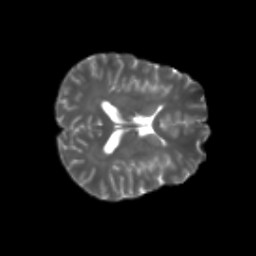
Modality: T2w
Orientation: axial
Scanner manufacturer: siemens
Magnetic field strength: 3 T
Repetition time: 4.16 s
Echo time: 0.0806 s